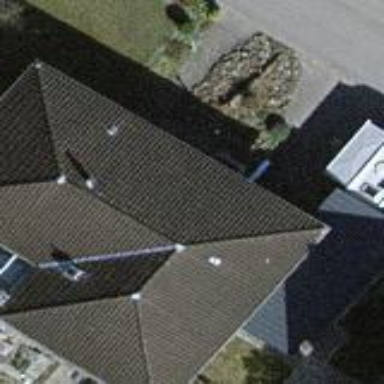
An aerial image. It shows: Building with gabled roof made of brown roof tiles. The roof is oriented along the structure of the building.